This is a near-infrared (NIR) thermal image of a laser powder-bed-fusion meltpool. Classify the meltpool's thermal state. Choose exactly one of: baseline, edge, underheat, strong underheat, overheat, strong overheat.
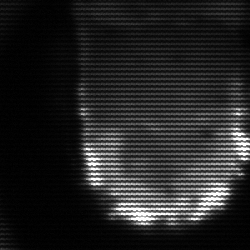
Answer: baseline